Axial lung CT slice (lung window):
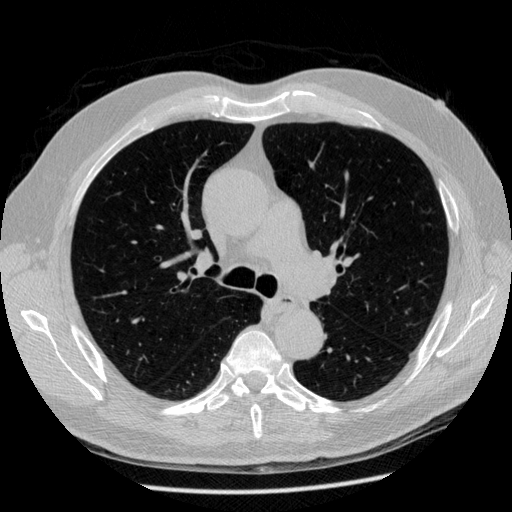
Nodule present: no